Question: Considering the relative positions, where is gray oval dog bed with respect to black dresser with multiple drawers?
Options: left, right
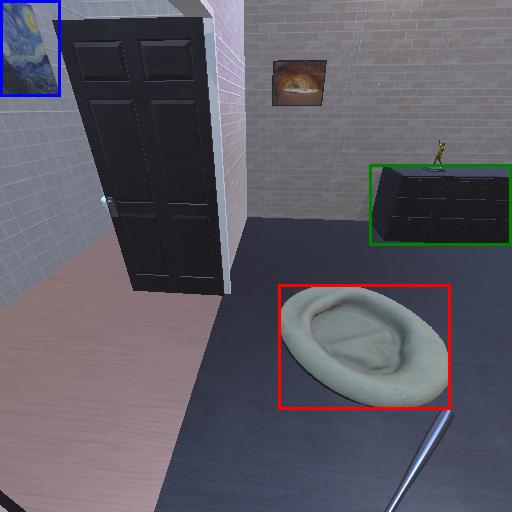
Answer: left